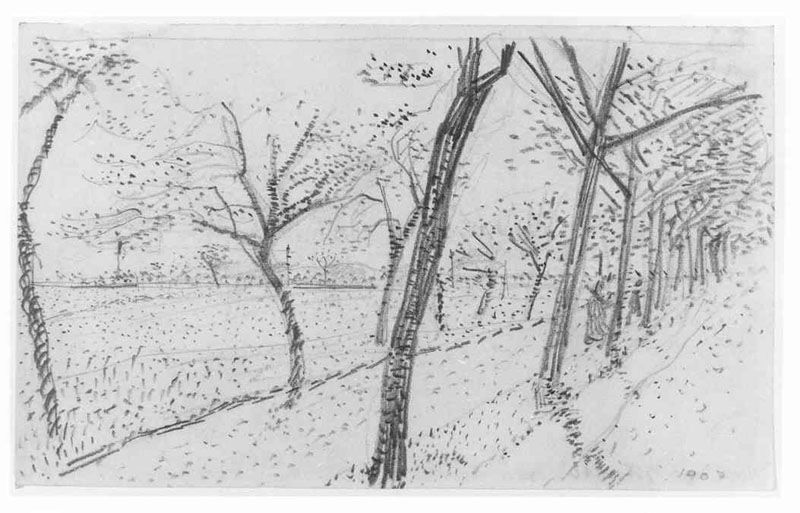
Titel: Landstraße
Künstler: Alexander Kanoldt
Standort: Karlsruhe
Institution: Staatliche Kunsthalle Karlsruhe
Schlagwörter: baum, berg, blätter, feder, himmel, laub, mann, schatten, vogel, wasser, weiß, bäume, grob, landschaft, menschen, äste, bewegung, blume, blumen, frau, grau, kreide, licht, schwarz, skizze, strasse, zeichnung, gras, rasen, schnee, weg, wiese, expressionismus, mensch, steine, bild, signatur, ast, bach, baumstamm, birke, birken, ebene, feld, felder, gräser, horizont, hügel, kalt, natur, spiegelung, stamm, vögel, weide, weite, wind, zweige, einsam, gehen, pfad, sonne, wiesen, land, figur, paar, personen, blatt, pflanzen, wald, fliegen, deutschland, schnell, bäumchen, sommer, papier, gasse, perspektive, zwei, studie, mast, acker, getreide, schotter, berge, leer, verlassen, allee, grafik, kahl, landstraße, linien, herbst, winter, spazieren, van gogh, rand, rauschen, strom, querformat, sturm, stämme, wetter, dick, datum, lciht, tiefe, allein, fallen, frühling, grass, striche, sog, regen, punkte, tusche, zettel, munch, kohle, windig, zweig, druck, schwarz-weiss, schraffur, radierung, gehweg, strich, punkt, schawrz, tupfen, reihe, bleistift, entwurf, kohlezeichnung, schematisch, stift, stoppeln, blat, lieder, hintergund, geäst, wanderer, nest, diagonale, graben, umwelt, schneefall, waser, baäume, weiter, baltt, pointillismus, schneeflocken, pointelismus, graphit, gestrichelt, böume, leitung, sketch, gekritzel, kaltnadelradierung, wirbeln, dicke, hingeworfen, pointellismus, 1907, winter schwarzweiss, womd, 1967, a la prima, alleebaeume, widig